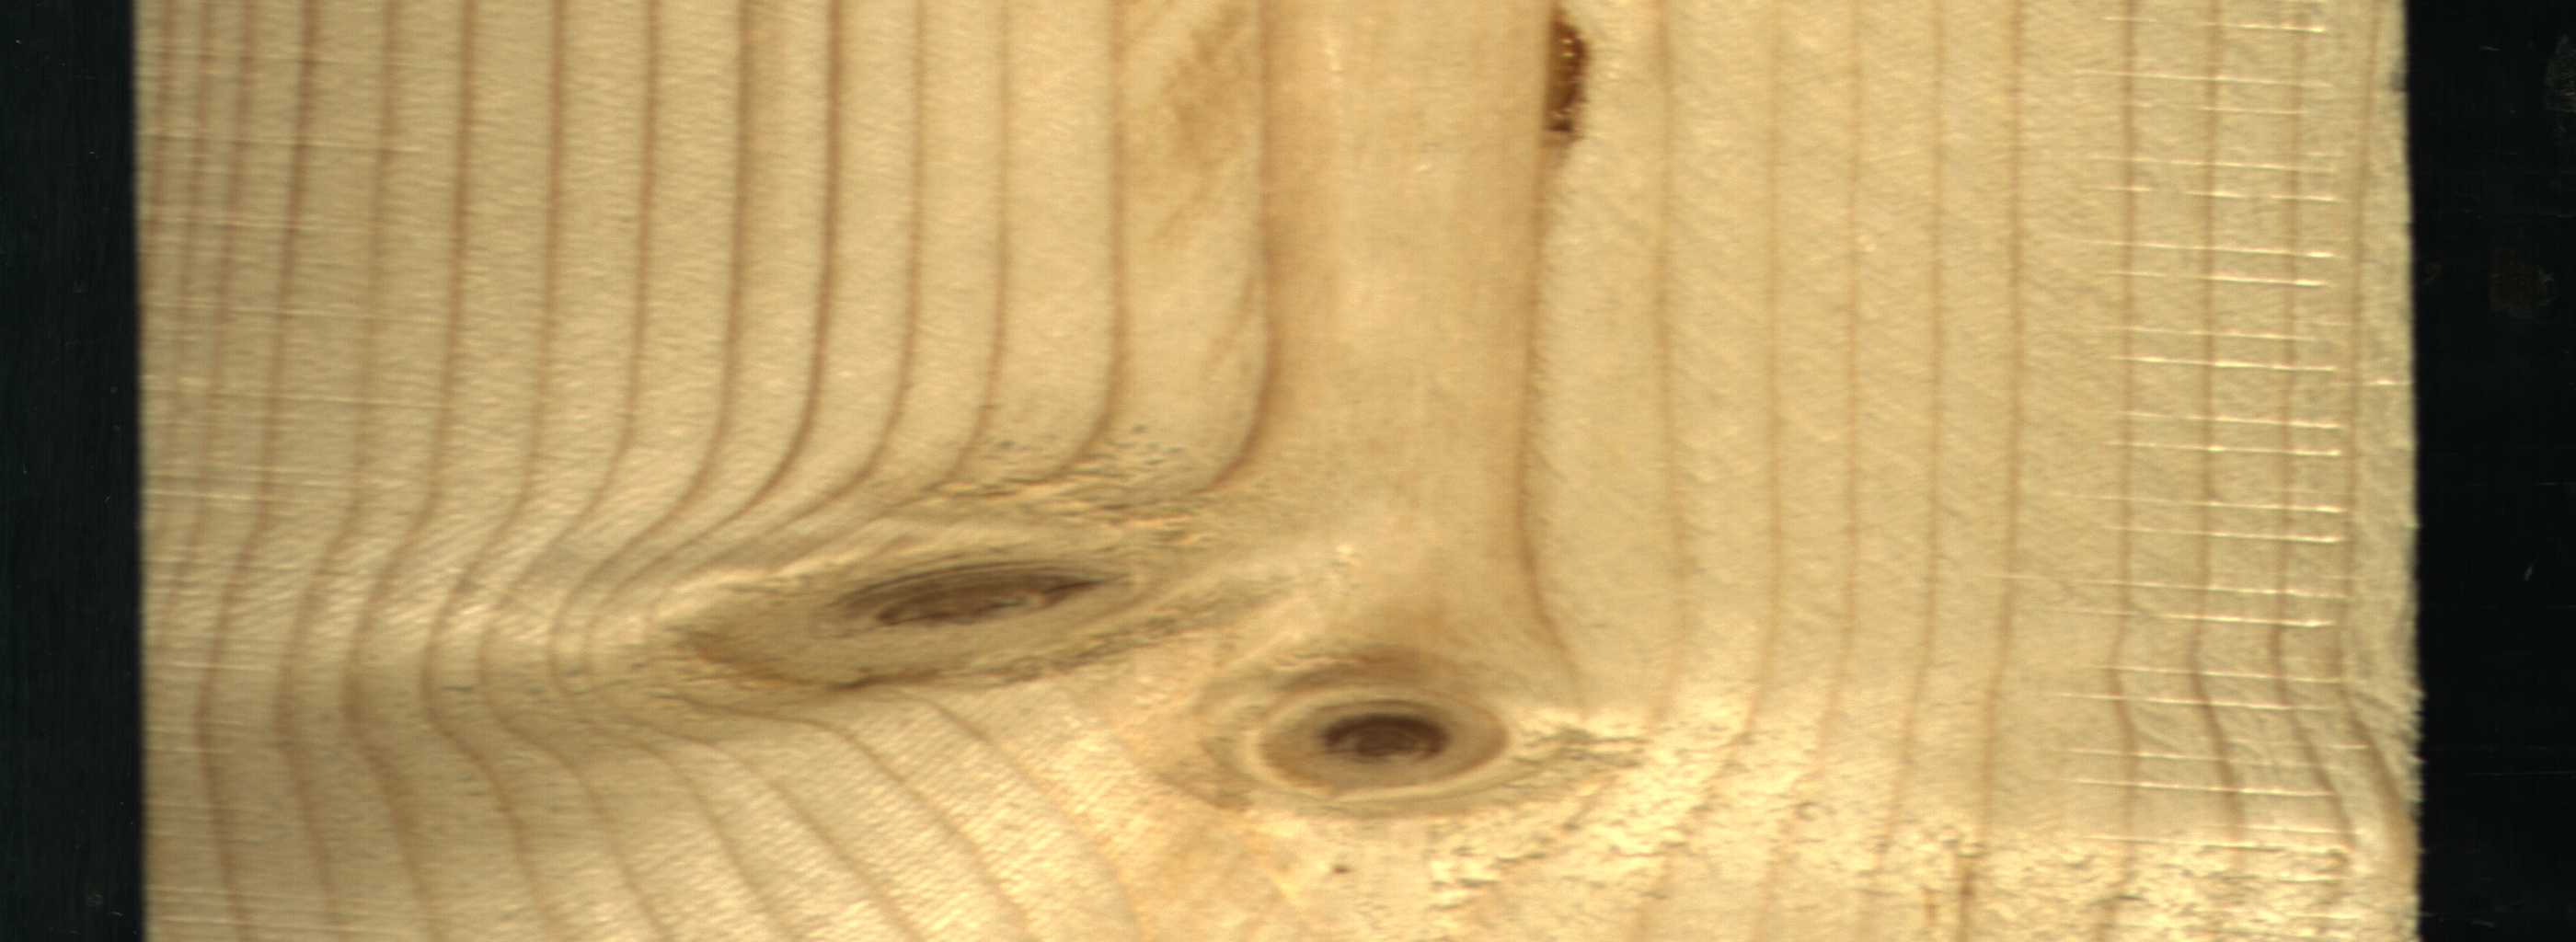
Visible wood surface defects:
resin
Live_Knot
Live_Knot